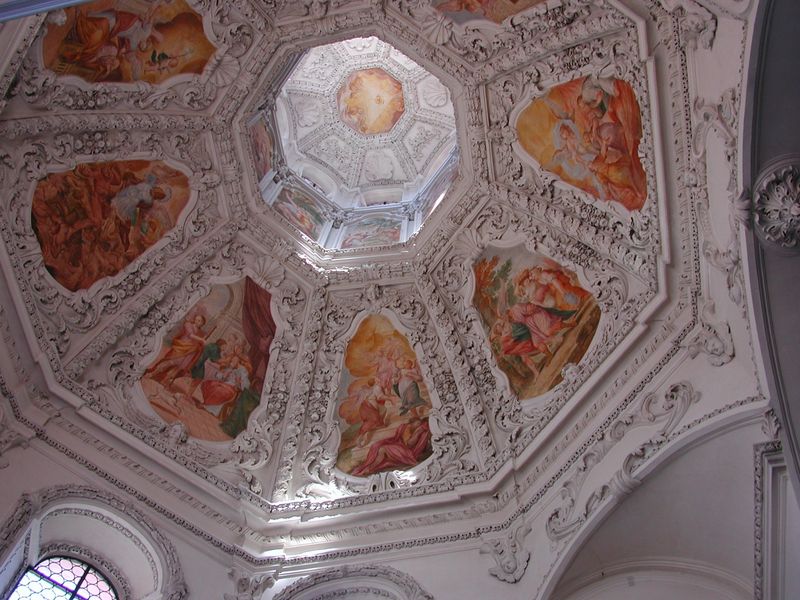
Titel: Deckenfresken im St. Fridolinsmünster in Bad Säckingen
Künstler: Franz Joseph Spiegler
Standort: Bad Säckingen, St. Fridolinsmünster (EU - D - BW)
Schlagwörter: gemälde, weiß, gelb, blumen, fenster, frau, licht, marmor, orange, säulen, gebäude, rot, ornament, architektur, barock, kirche, decke, innen, rosa, turm, engel, relief, bilder, bogen, farben, kuppel, dekor, ornamente, stuck, deutsch, foto, fotografie, bögen, antike, strahlen, fresken, muschel, deckengemälde, wandbild, szenen, fptp, achteck, deckenmalerei, mehreck, zyklus, wieß, bleiverglasung, kupell, 8-teilig, elbel